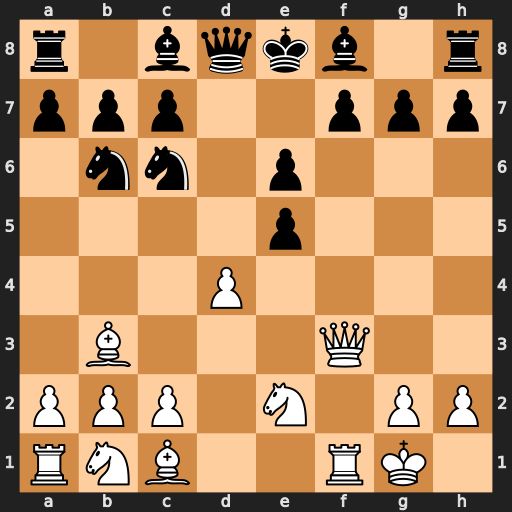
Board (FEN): r1bqkb1r/ppp2ppp/1nn1p3/4p3/3P4/1B3Q2/PPP1N1PP/RNB2RK1
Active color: w
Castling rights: kq
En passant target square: -
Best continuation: Qxf7#